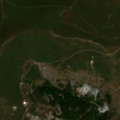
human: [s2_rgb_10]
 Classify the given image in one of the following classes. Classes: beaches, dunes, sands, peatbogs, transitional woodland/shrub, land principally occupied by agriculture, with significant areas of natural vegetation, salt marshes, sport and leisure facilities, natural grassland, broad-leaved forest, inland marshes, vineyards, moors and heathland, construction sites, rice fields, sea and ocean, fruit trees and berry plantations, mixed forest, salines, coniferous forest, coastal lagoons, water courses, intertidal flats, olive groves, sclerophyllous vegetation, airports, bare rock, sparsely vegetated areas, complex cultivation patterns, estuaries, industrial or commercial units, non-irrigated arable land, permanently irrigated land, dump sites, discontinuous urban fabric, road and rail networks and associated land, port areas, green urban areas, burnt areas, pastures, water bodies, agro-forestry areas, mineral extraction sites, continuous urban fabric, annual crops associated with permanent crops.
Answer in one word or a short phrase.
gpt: broad-leaved forest, natural grassland, transitional woodland/shrub